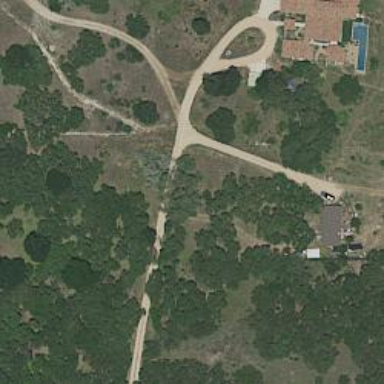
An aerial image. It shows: Driveway.